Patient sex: M
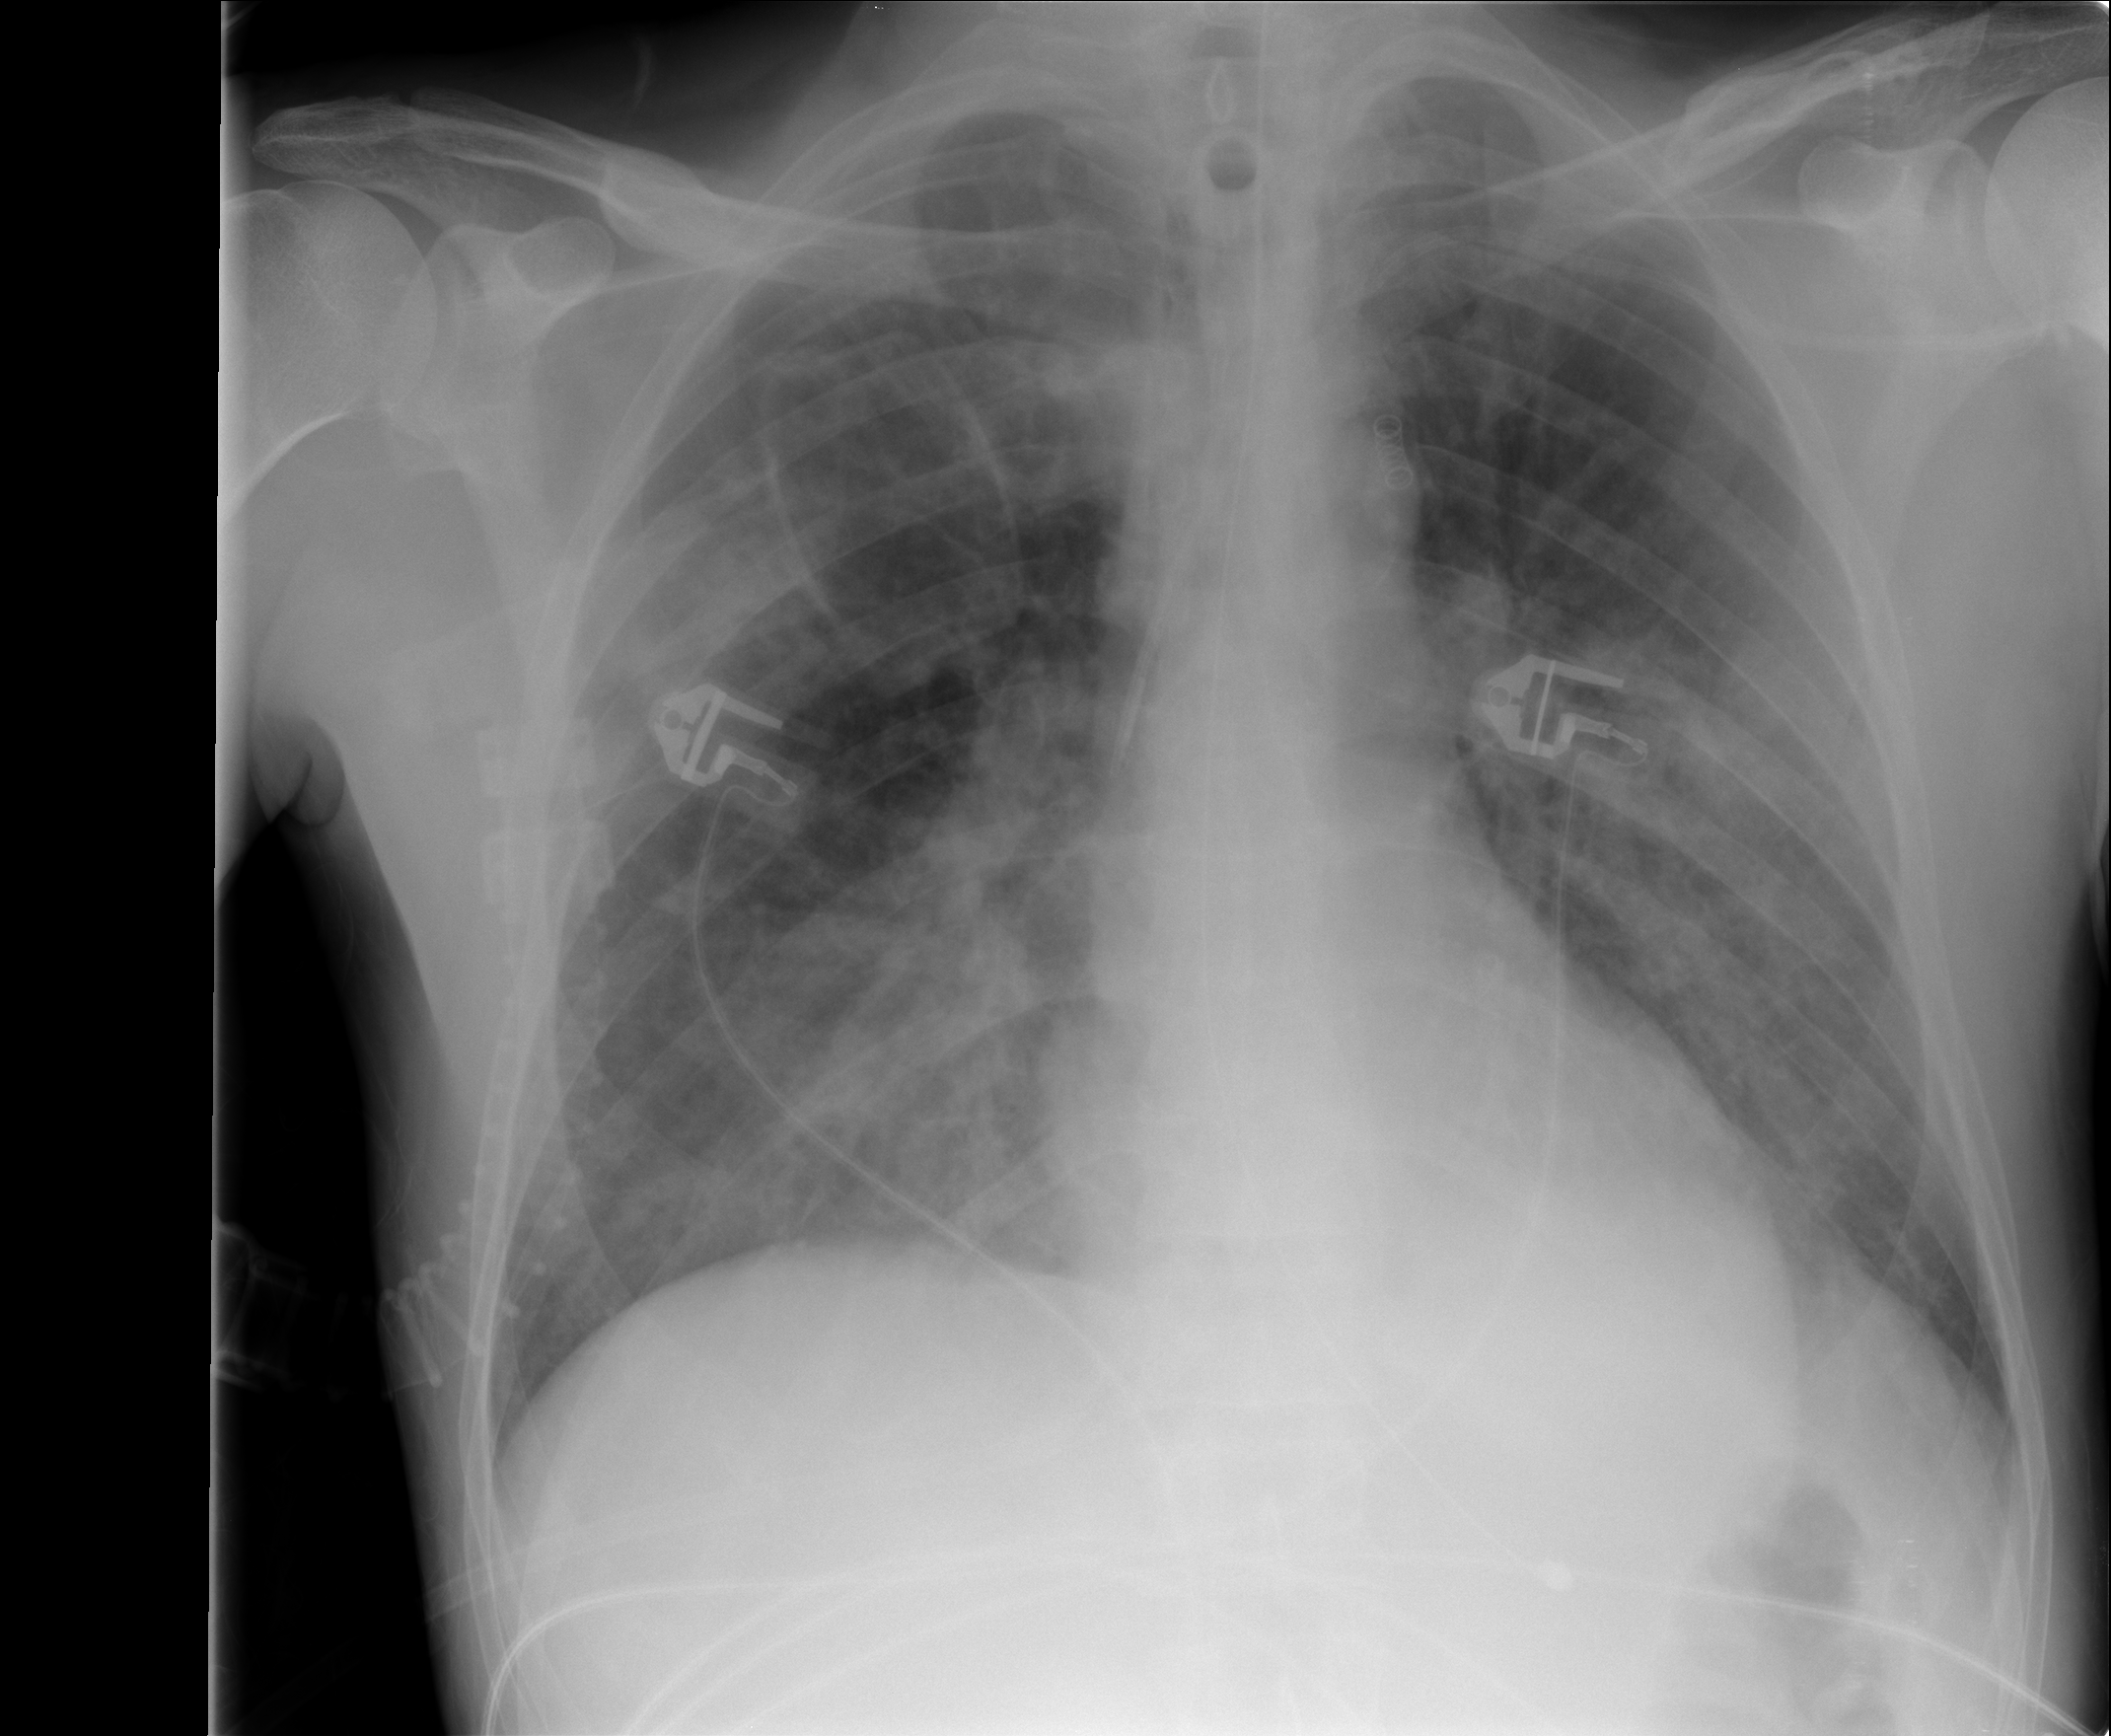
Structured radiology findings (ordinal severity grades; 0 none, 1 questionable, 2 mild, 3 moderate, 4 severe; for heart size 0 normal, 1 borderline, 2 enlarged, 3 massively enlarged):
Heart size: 0
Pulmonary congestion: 3
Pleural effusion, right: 0
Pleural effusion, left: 0
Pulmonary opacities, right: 3
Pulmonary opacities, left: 3
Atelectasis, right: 3
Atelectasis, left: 3